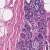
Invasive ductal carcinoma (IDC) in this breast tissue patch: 0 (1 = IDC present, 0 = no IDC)